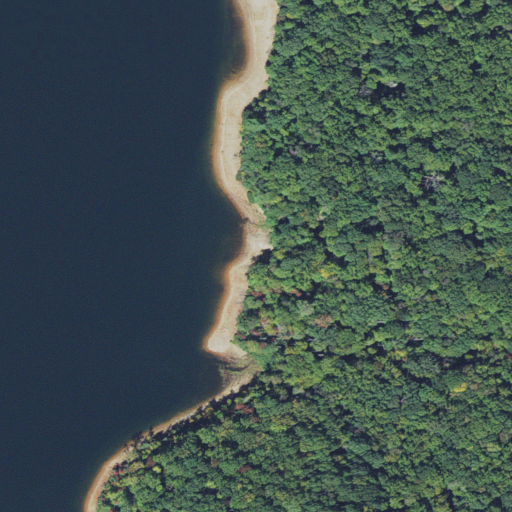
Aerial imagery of valley in North Carolina named Big Cove containing open water, deciduous forest, and mixed forest